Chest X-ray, PA view. Patient: 46 years old, sex M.
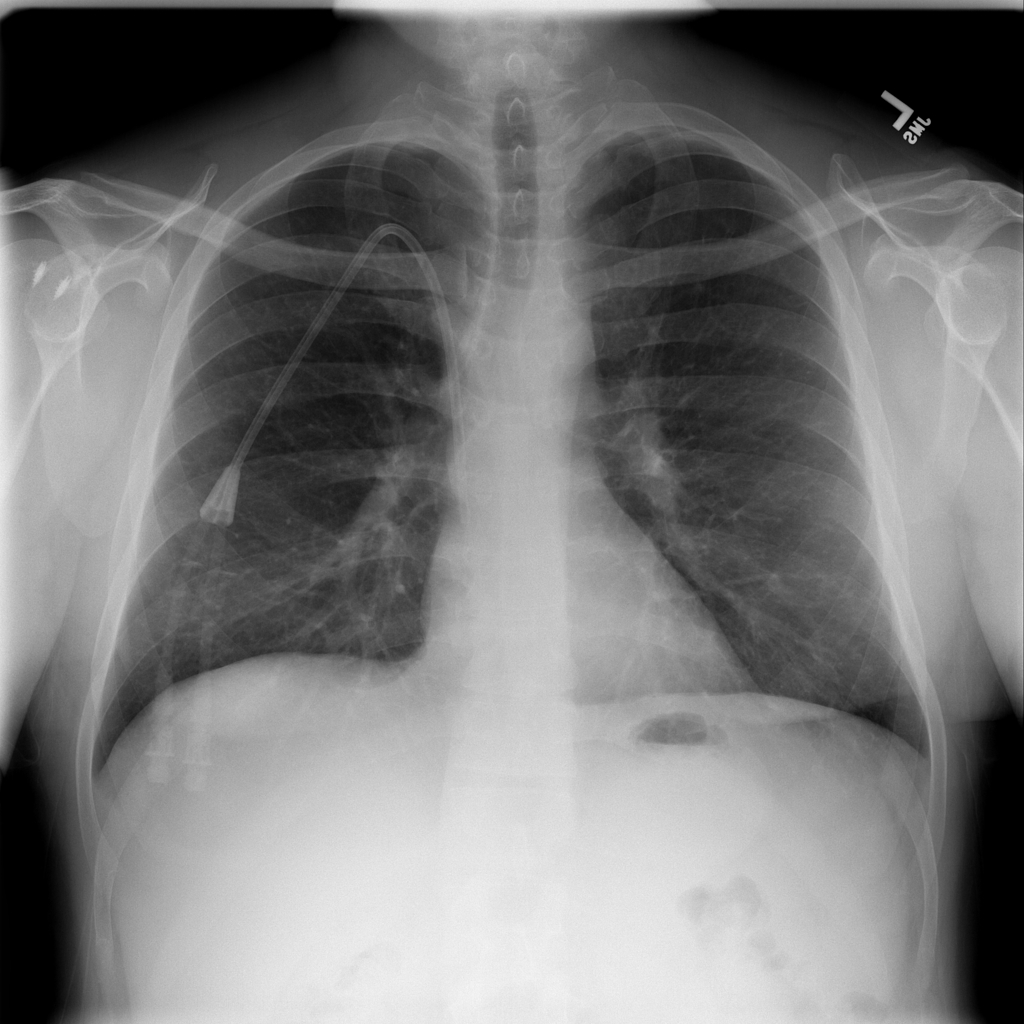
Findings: No Finding